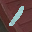
Label: 1